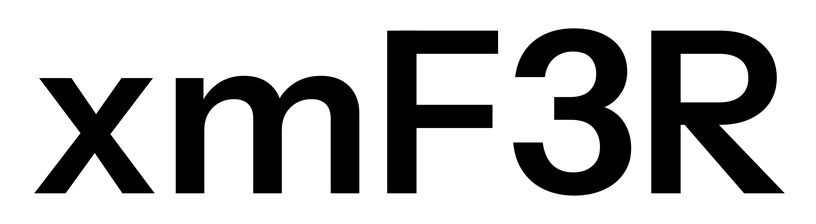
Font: InstrumentSans_SemiBold